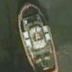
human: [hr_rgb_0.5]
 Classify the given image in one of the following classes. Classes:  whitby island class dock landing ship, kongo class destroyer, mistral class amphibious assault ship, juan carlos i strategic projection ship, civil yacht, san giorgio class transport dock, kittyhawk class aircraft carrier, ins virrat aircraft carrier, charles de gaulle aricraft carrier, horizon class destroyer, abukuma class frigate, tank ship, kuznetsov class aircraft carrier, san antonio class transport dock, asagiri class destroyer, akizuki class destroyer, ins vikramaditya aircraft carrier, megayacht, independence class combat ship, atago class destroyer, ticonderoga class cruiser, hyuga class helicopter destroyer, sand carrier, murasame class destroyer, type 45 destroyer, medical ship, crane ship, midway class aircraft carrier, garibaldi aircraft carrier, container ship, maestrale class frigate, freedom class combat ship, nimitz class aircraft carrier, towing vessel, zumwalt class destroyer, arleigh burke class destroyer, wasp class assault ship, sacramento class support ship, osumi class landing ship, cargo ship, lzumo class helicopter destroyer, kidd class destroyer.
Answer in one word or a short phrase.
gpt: Towing vessel